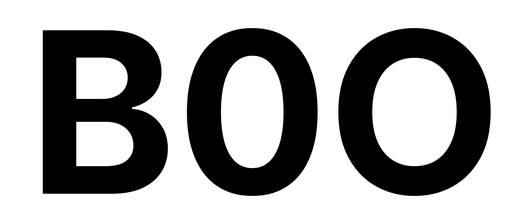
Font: Inter_Bold